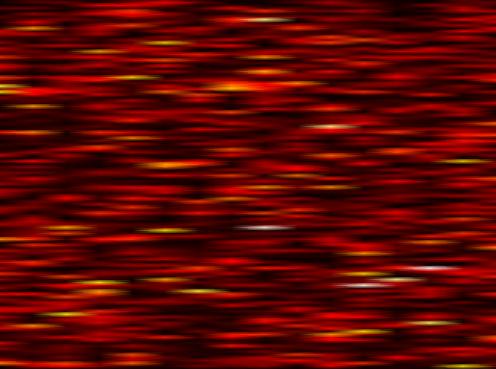
Label: WOLA